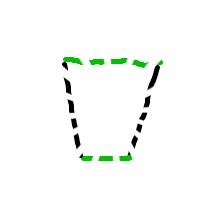
Shape: trapezoid